Question: I just updated my eclipse juno and after an update, This shows up!

The errors are
'''
Could not create the view: org.eclipse.wst.server.ui.ServersView
'''
And all of my project files were corrupted.how would I resolve this? is there anyway I can return the previous state or version of my Eclipse?
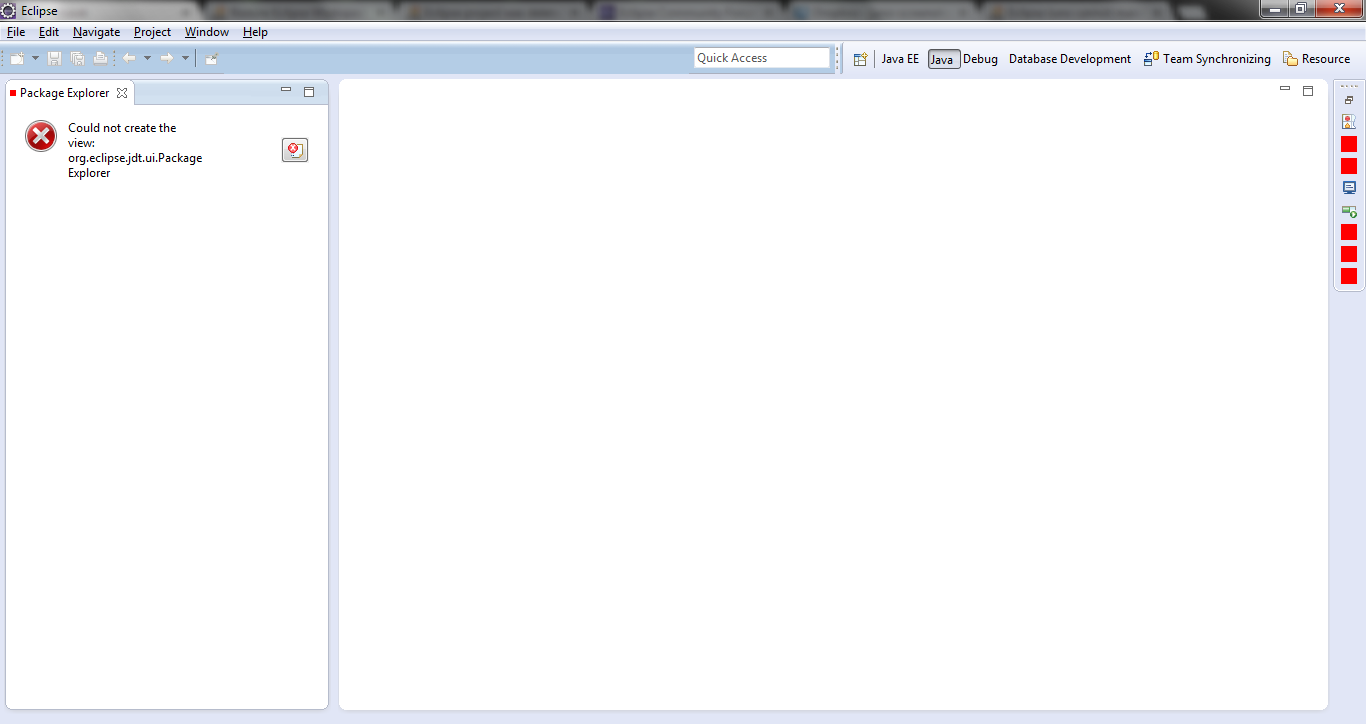
Answer: Eclipse JUNO has some bugs, I strongly recommend you to go back to Indigo, I had a lot of issues when updating to Juno and installing Juno, that's why I preferred to get back to my Eclipse Indigo. I could notice that there's also an impact in memory, previous versions of Eclipse consume less resources and are faster. If you have a good computer and with a good processor, I think there's no problem, but you can still always save memory for other needs. If you still want the latest release, download JUNO directly from the page, as I mentioned before, it has some new features as well as some bugs. Best regards